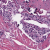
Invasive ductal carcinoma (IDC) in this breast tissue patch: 1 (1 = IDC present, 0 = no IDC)